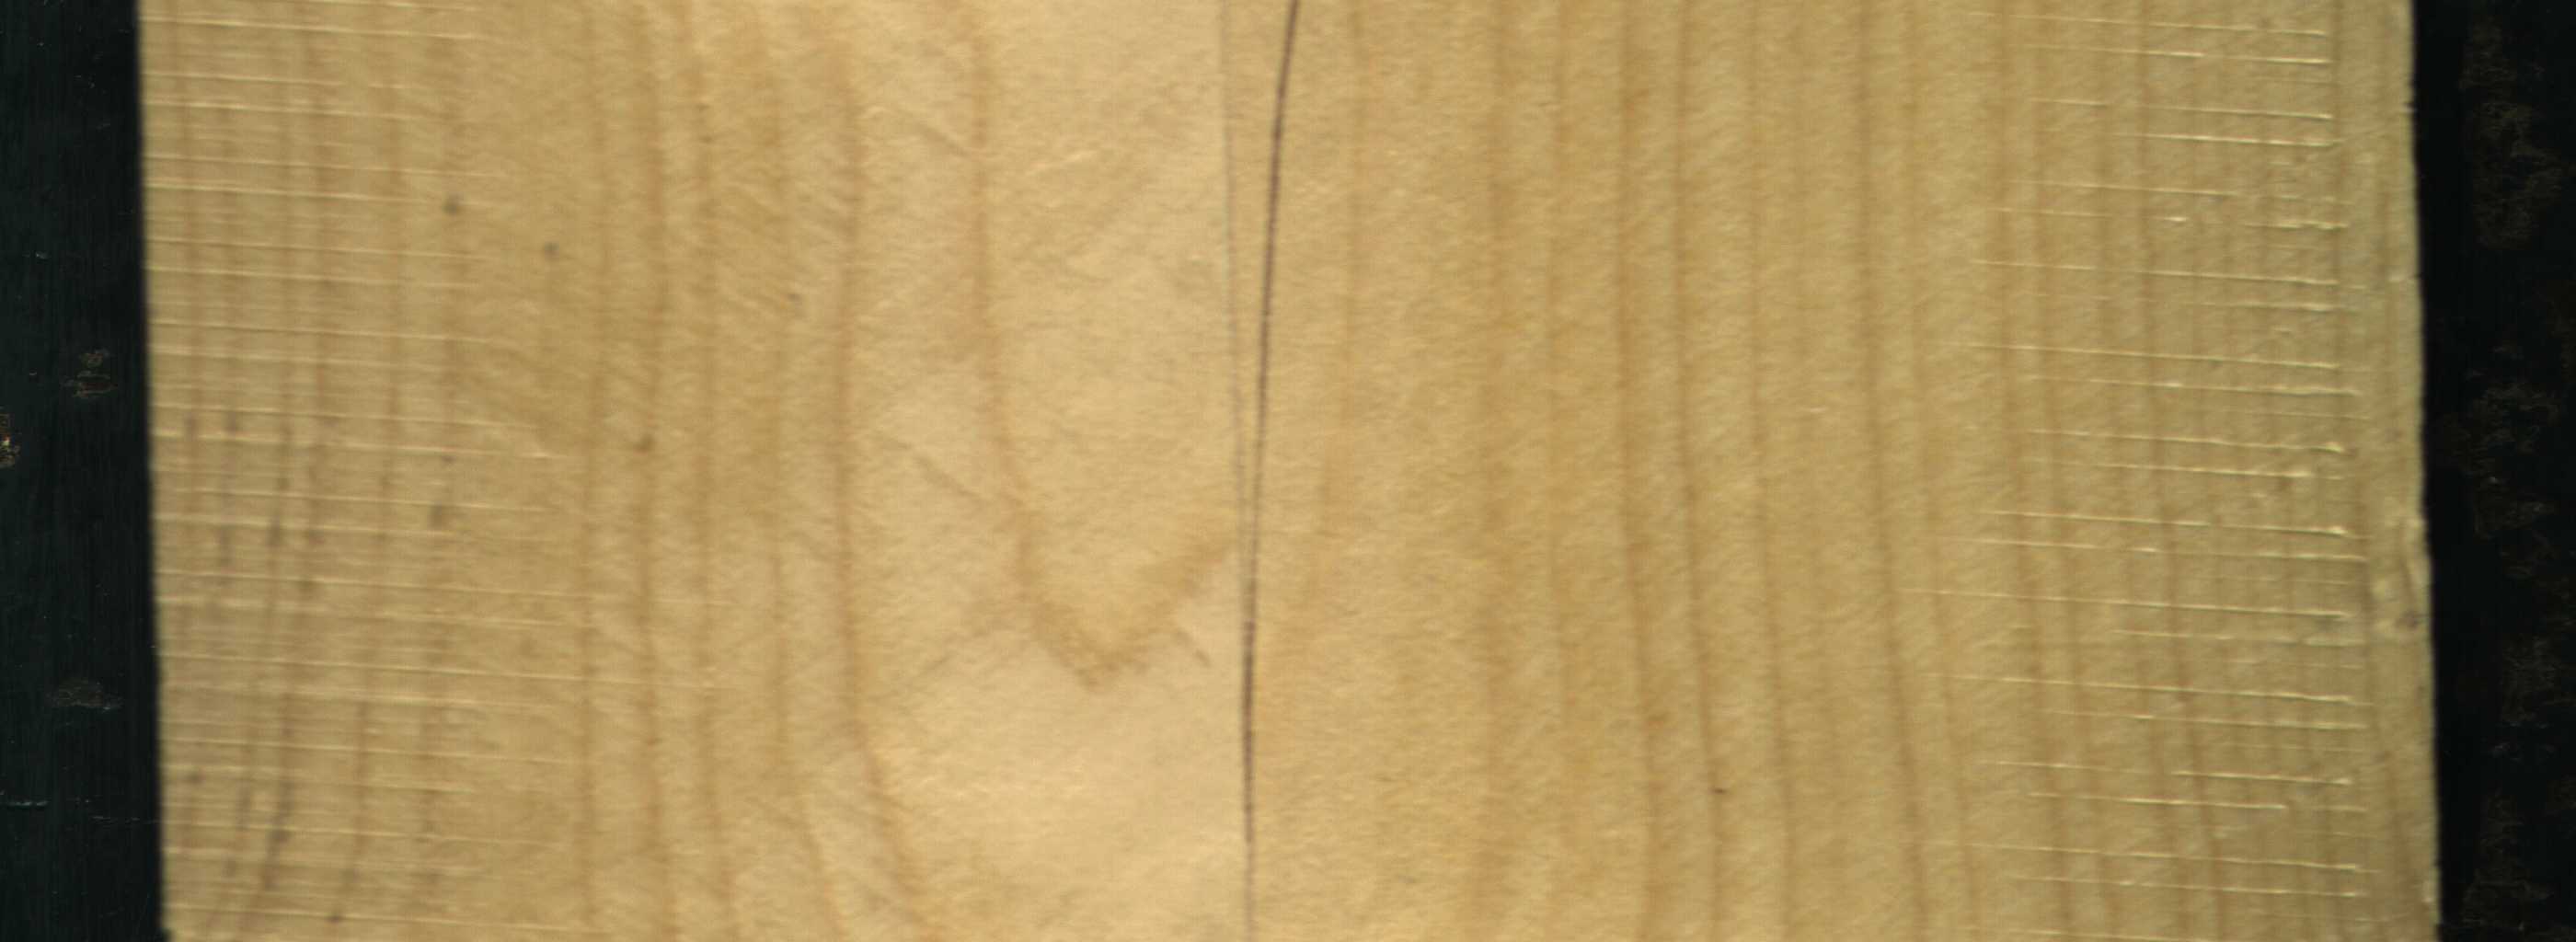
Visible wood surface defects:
Crack